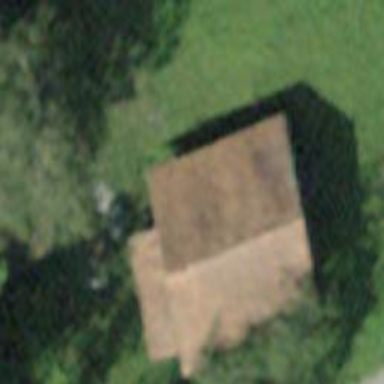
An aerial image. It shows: Barn.